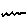
Label: zigzag